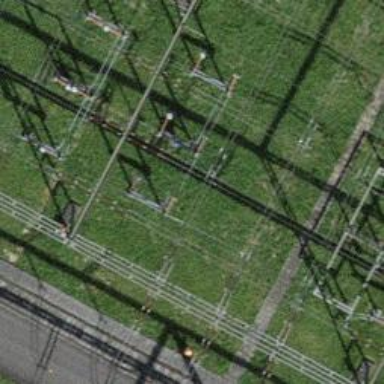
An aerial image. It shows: Power line with 3 cables. The line type is busbar.